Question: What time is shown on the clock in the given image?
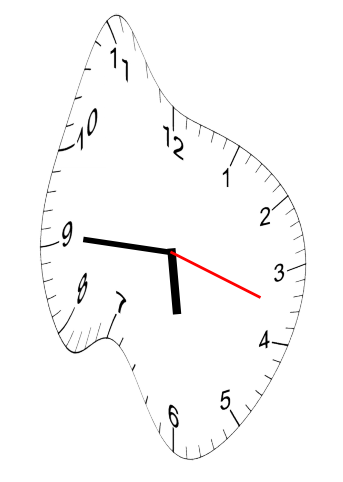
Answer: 05:45:18